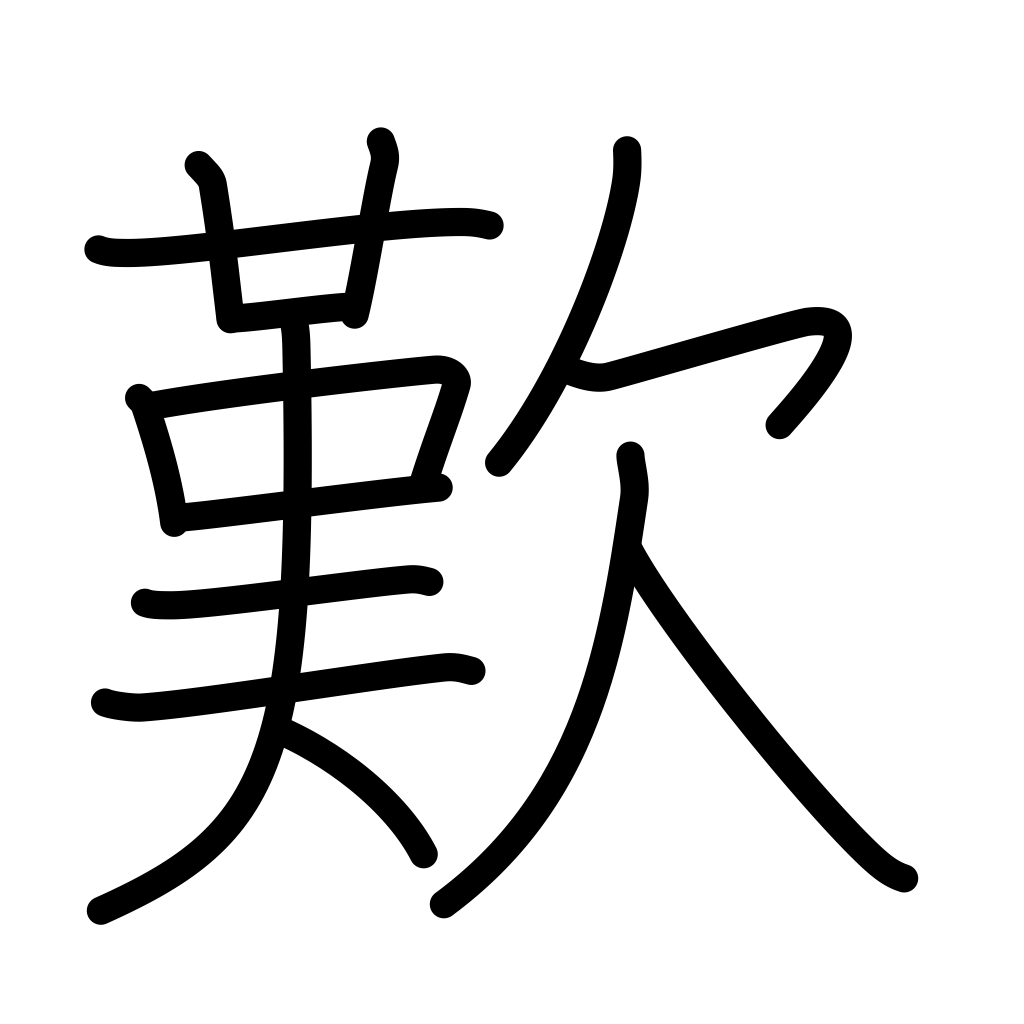
Meaning: grief, lamentation